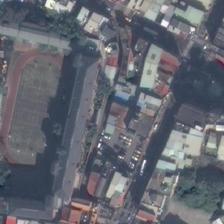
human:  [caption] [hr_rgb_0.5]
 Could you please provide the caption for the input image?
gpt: a large rectangular playground and nearby a parking lot .

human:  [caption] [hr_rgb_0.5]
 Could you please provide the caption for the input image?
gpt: the bustling block embraces the exercise yard composed of several basketball courts .

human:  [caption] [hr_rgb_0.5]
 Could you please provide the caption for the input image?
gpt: a playground is surrounded by some green trees and many buildings .

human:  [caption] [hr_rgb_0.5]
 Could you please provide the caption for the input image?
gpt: many buildings and some green trees are around a playground .

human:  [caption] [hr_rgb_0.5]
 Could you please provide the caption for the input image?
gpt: a playground is in the block next to a crossroads .